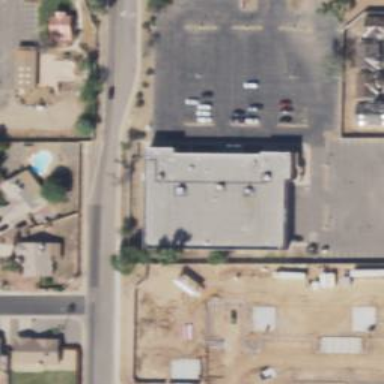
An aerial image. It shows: Building with bowling alley inside.